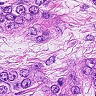
Metastatic tissue present: yes